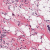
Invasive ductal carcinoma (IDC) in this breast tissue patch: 1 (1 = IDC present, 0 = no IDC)